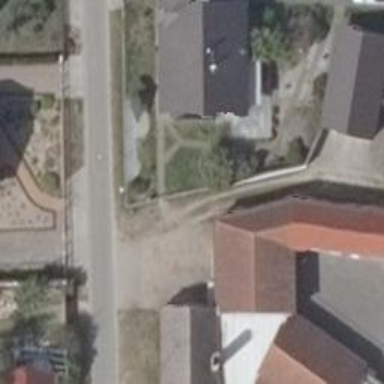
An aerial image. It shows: Compacted alley serving as service road.